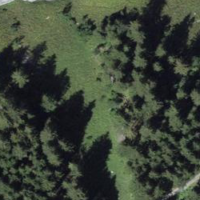
EUNIS habitat code: 44
Species observed at this site:
Erebia ligea